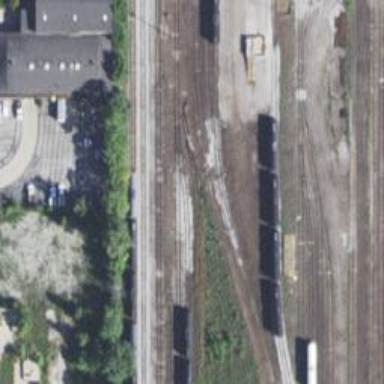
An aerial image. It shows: Railway yard.